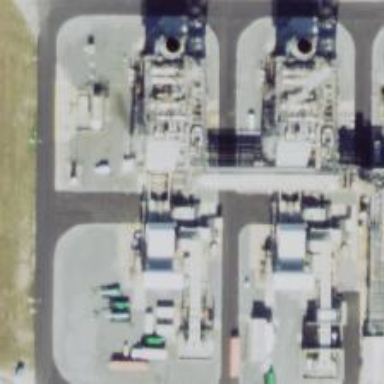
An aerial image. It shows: Generator powered by gas. It is combined cycle generator.